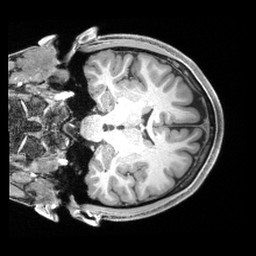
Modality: T1w
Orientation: coronal
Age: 22
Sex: male
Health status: healthy
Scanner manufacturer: siemens
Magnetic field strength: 3 T
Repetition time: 2.4 s
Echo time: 0.00194 s